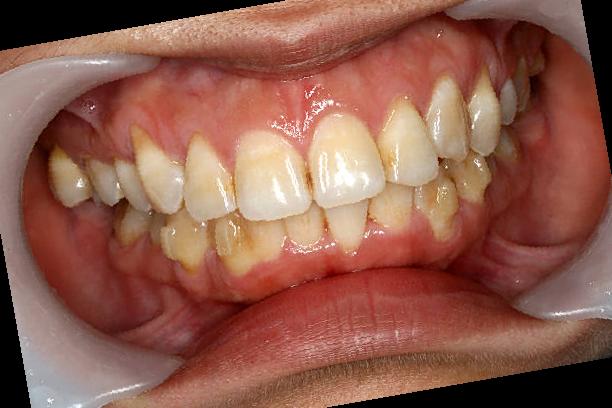
Condition: Gingivitis